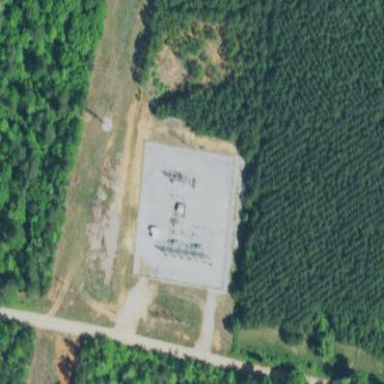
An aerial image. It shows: Distribution level power substation enclosed by fence.